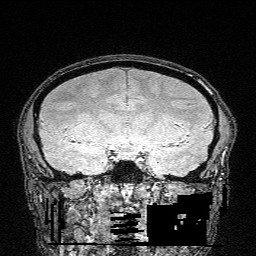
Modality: FLASH
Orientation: sagittal
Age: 29
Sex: male